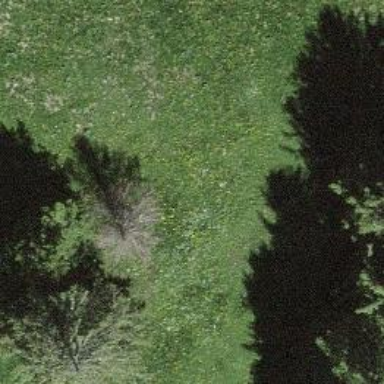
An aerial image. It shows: Beautiful tree in nature.